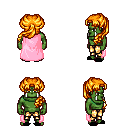
a pixel art fantasy rpg character, male body template, orc, green skin, pink cape, gold greaves, light blonde princess hairstyle, black slippers, four views (front, back, left, right), 2x2 character sprite sheet, small pixel art, hard edges, no anti-aliasing